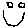
Label: smiley face